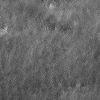
Atmospheric dust classification: not_dusty